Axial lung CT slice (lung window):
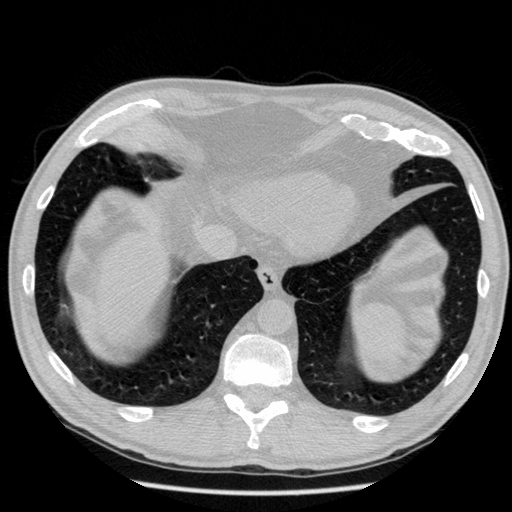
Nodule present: no